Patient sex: F
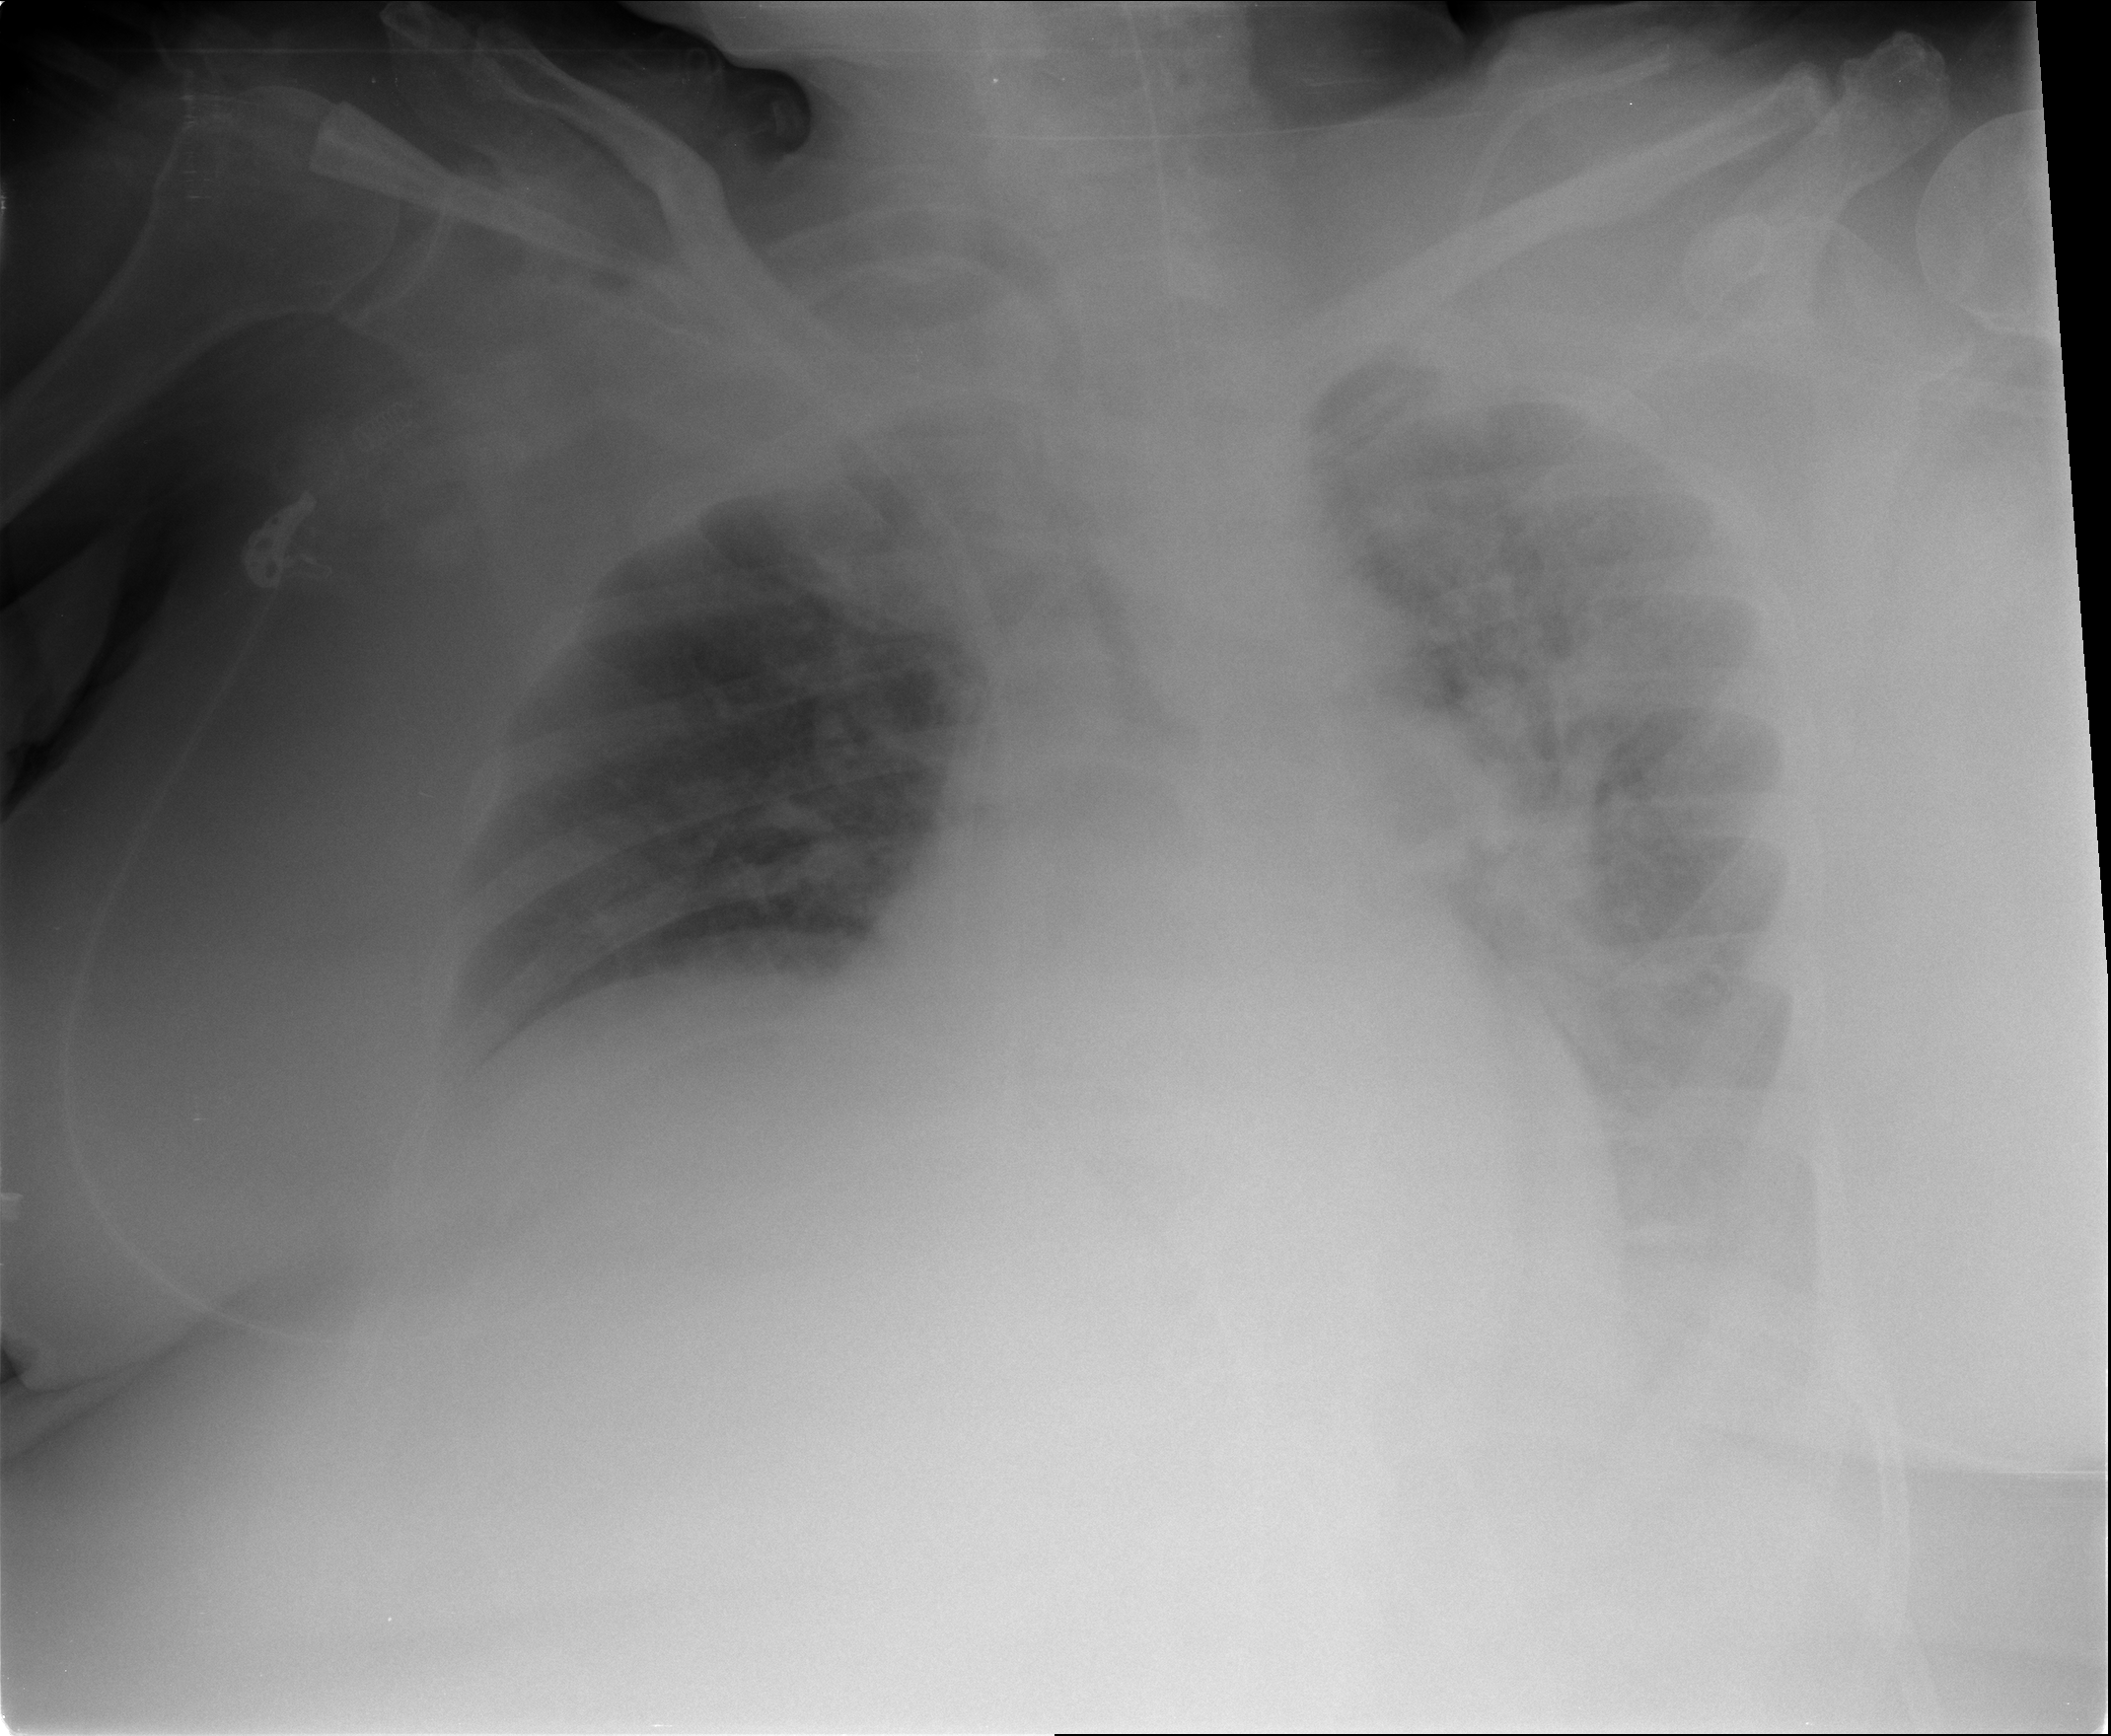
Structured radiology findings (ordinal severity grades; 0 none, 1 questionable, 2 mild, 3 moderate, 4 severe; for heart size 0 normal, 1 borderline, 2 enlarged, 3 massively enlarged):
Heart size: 2
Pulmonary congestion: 2
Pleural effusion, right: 2
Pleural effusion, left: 2
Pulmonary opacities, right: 1
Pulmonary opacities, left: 3
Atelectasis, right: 2
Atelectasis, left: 2